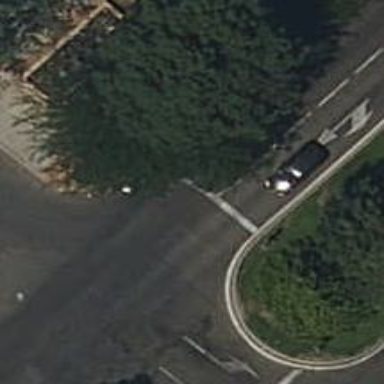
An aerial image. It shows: Road with traffic signals.